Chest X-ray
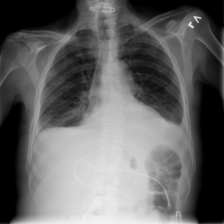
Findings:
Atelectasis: negative
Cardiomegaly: negative
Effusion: positive
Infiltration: positive
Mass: negative
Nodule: negative
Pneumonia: negative
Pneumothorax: negative
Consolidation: negative
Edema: negative
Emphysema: negative
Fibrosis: negative
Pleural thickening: negative
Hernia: negative